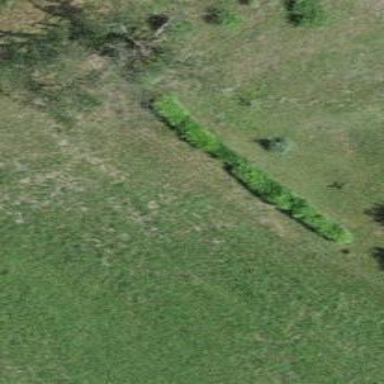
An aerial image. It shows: Hedge acting as barrier.